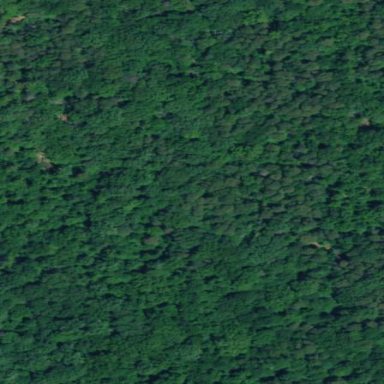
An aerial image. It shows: Evergreen woodland.